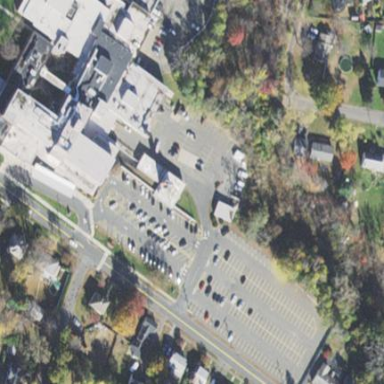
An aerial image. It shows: Hospital providing healthcare services.